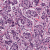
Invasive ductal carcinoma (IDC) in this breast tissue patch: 1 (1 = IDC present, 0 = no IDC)